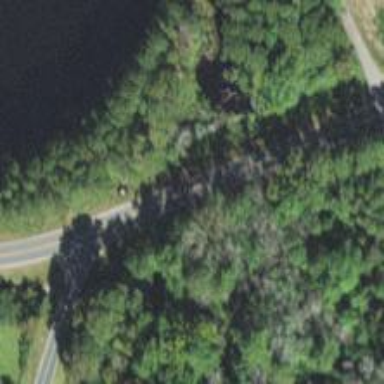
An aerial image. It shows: Culvert tunnel.